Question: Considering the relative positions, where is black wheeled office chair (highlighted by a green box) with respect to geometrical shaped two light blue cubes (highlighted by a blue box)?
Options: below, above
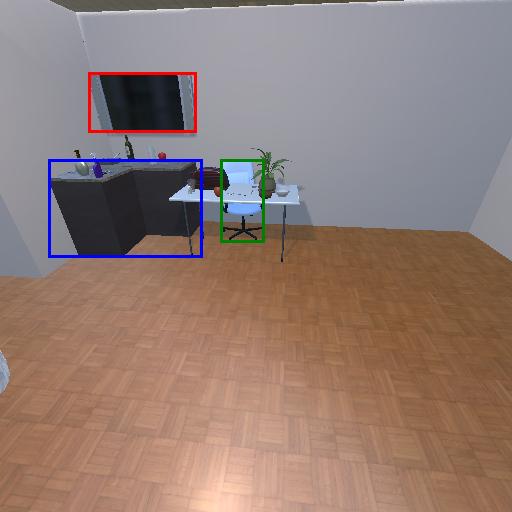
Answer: below